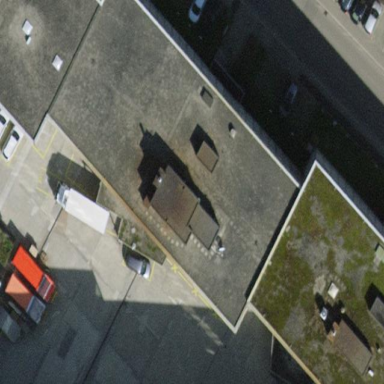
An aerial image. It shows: Commercial building.